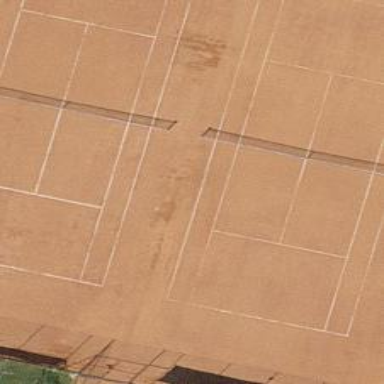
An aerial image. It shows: Tennis court in leisure pitch.